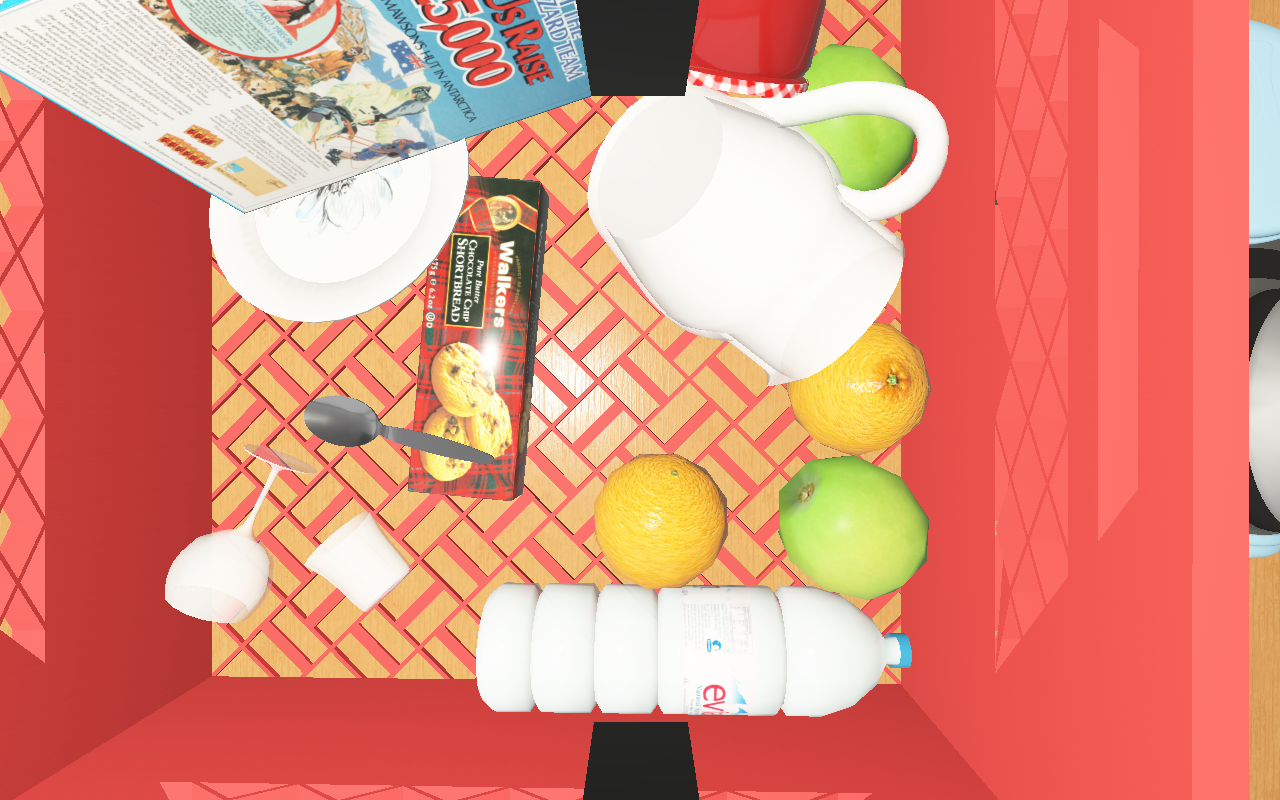
Objects in the scene:
water bottle
apple
orange
orange
glass
jam jar
cereal box
biscuit box